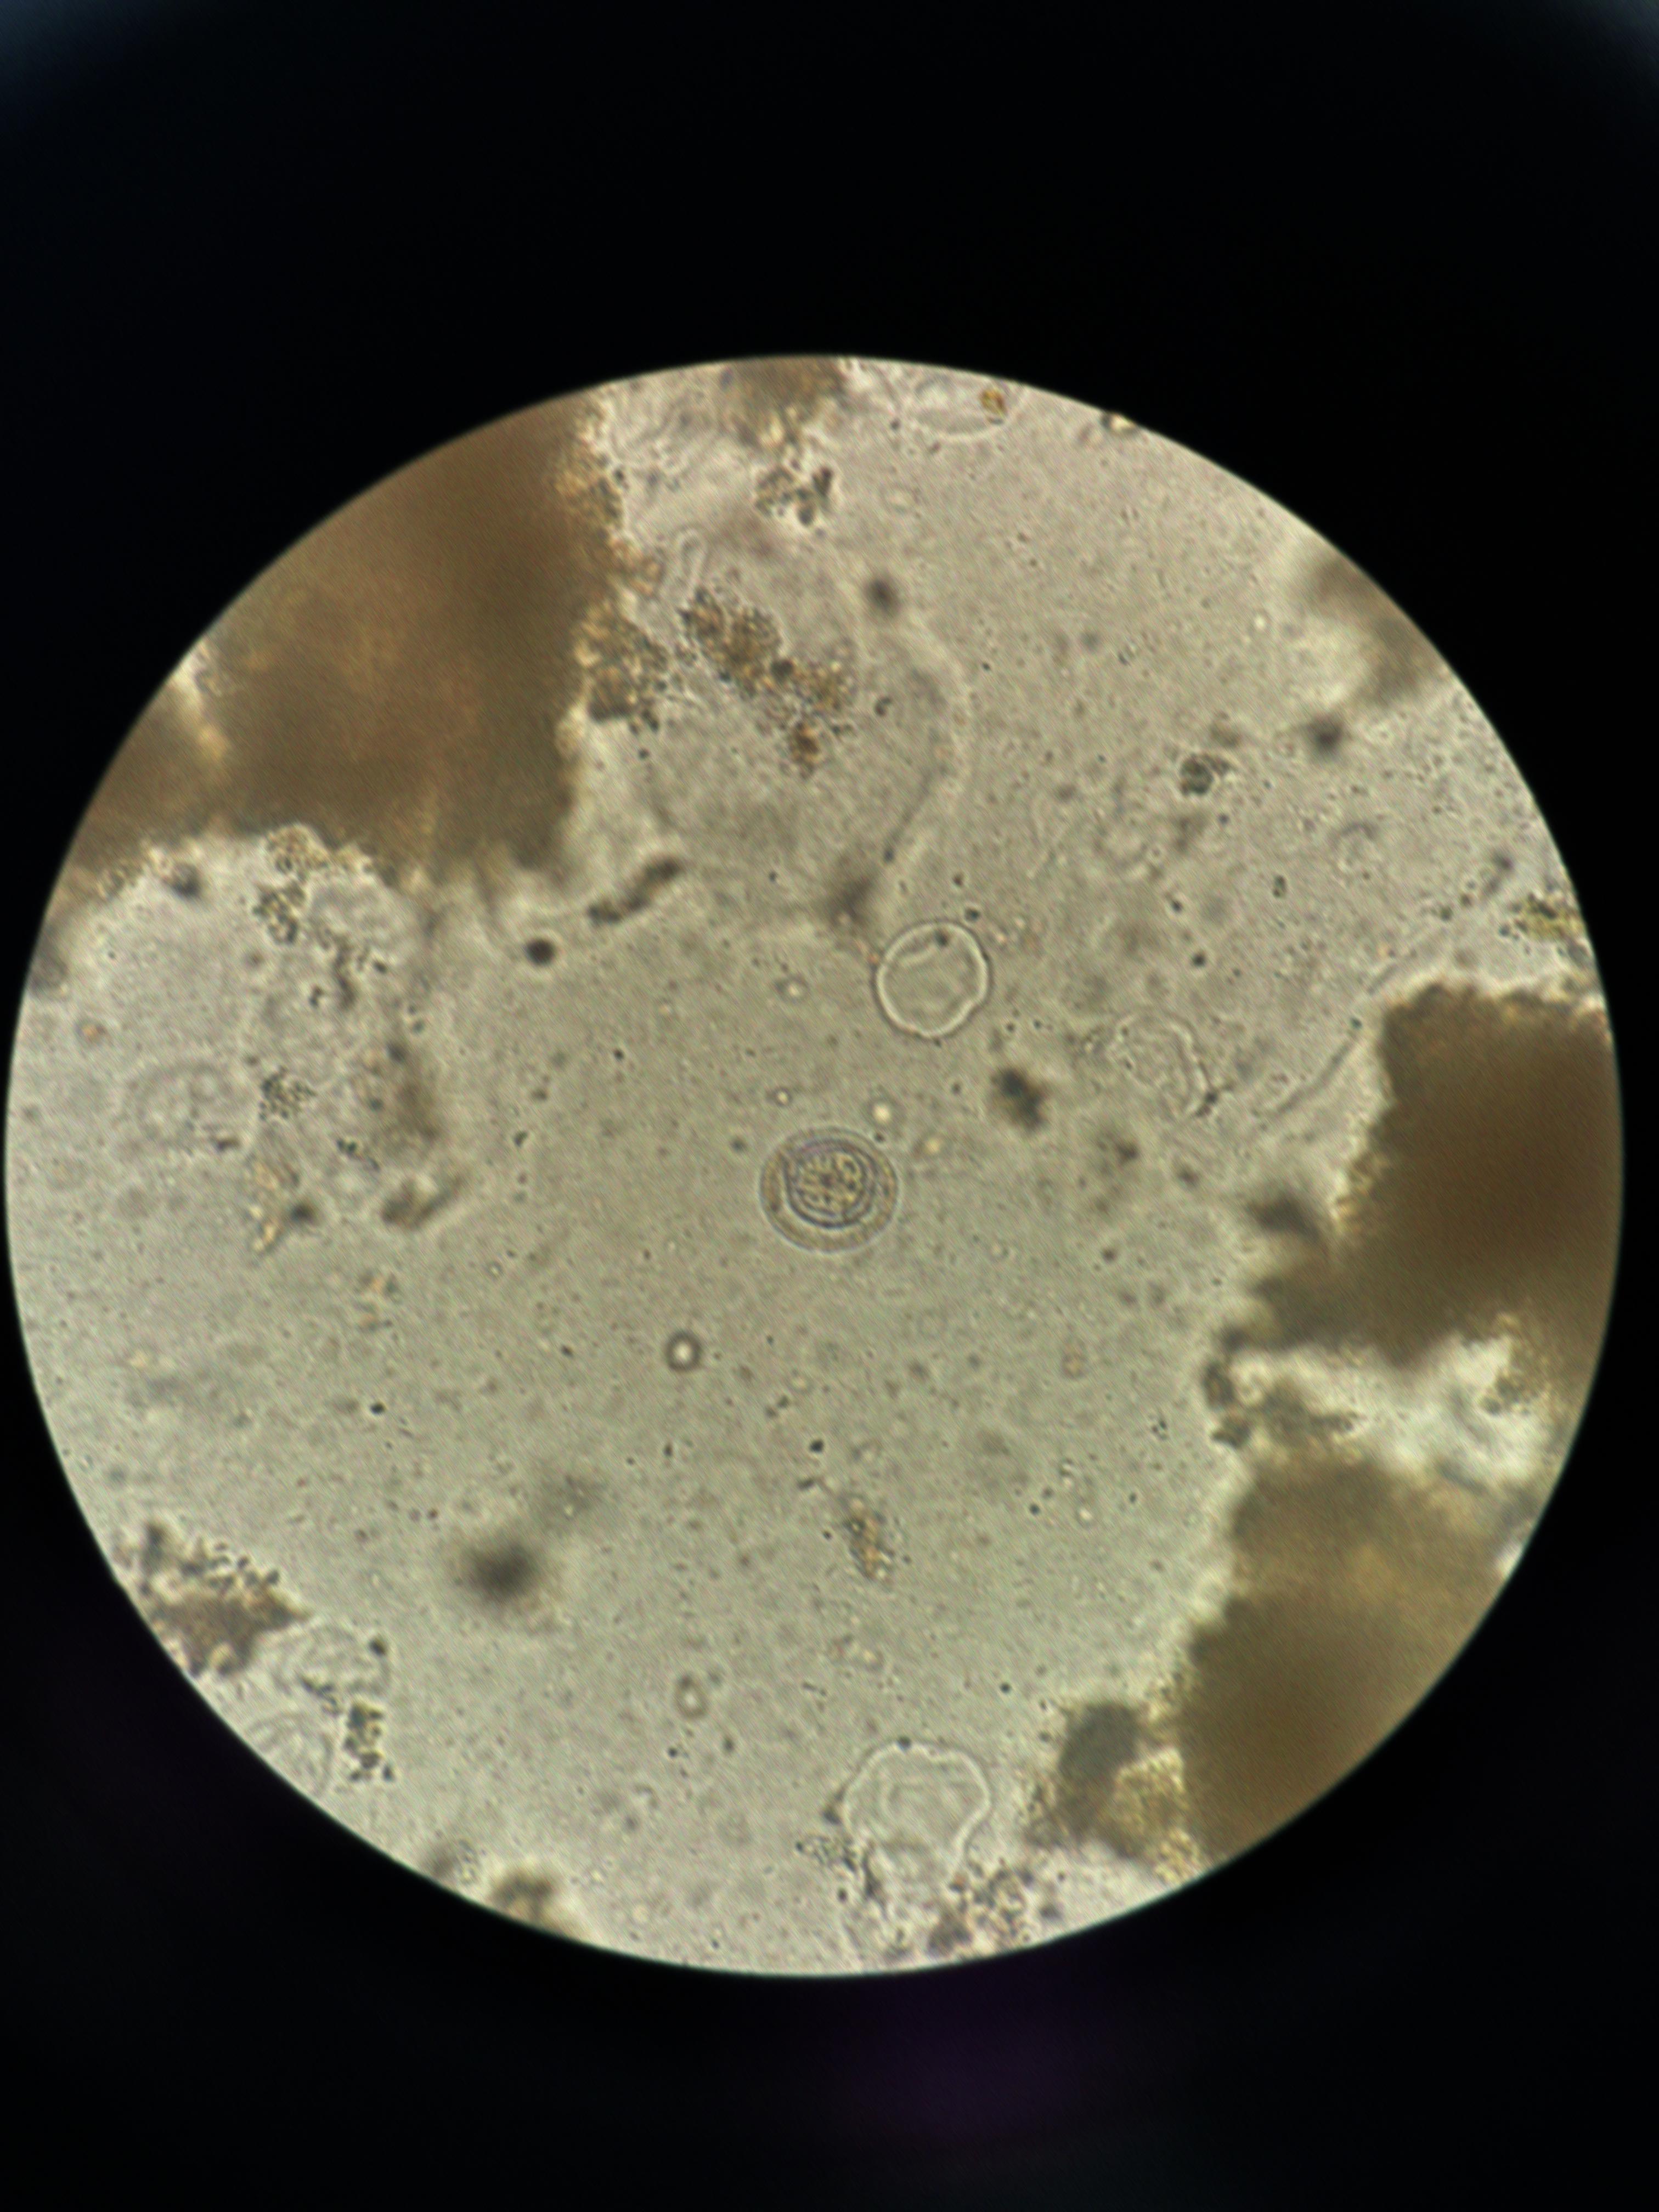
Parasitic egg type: Hymenolepis nana